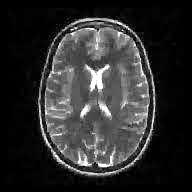
Label: notumor